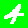
Digit: 4